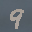
Label: 9